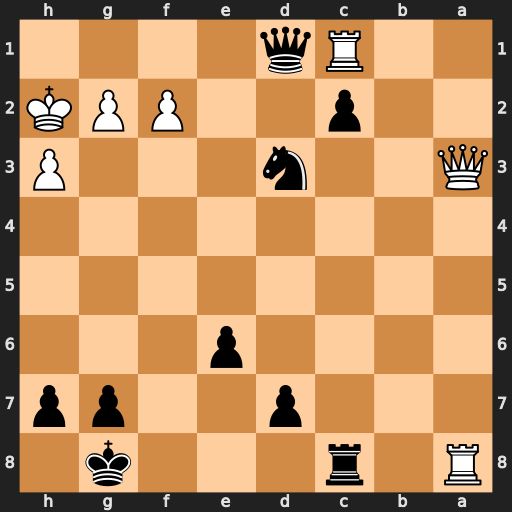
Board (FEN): R1r3k1/3p2pp/4p3/8/8/Q2n3P/2p2PPK/2Rq4
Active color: b
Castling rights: -
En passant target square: -
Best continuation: Rxa8 Qxa8+ Kf7 Rxc2 Qxc2